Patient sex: M
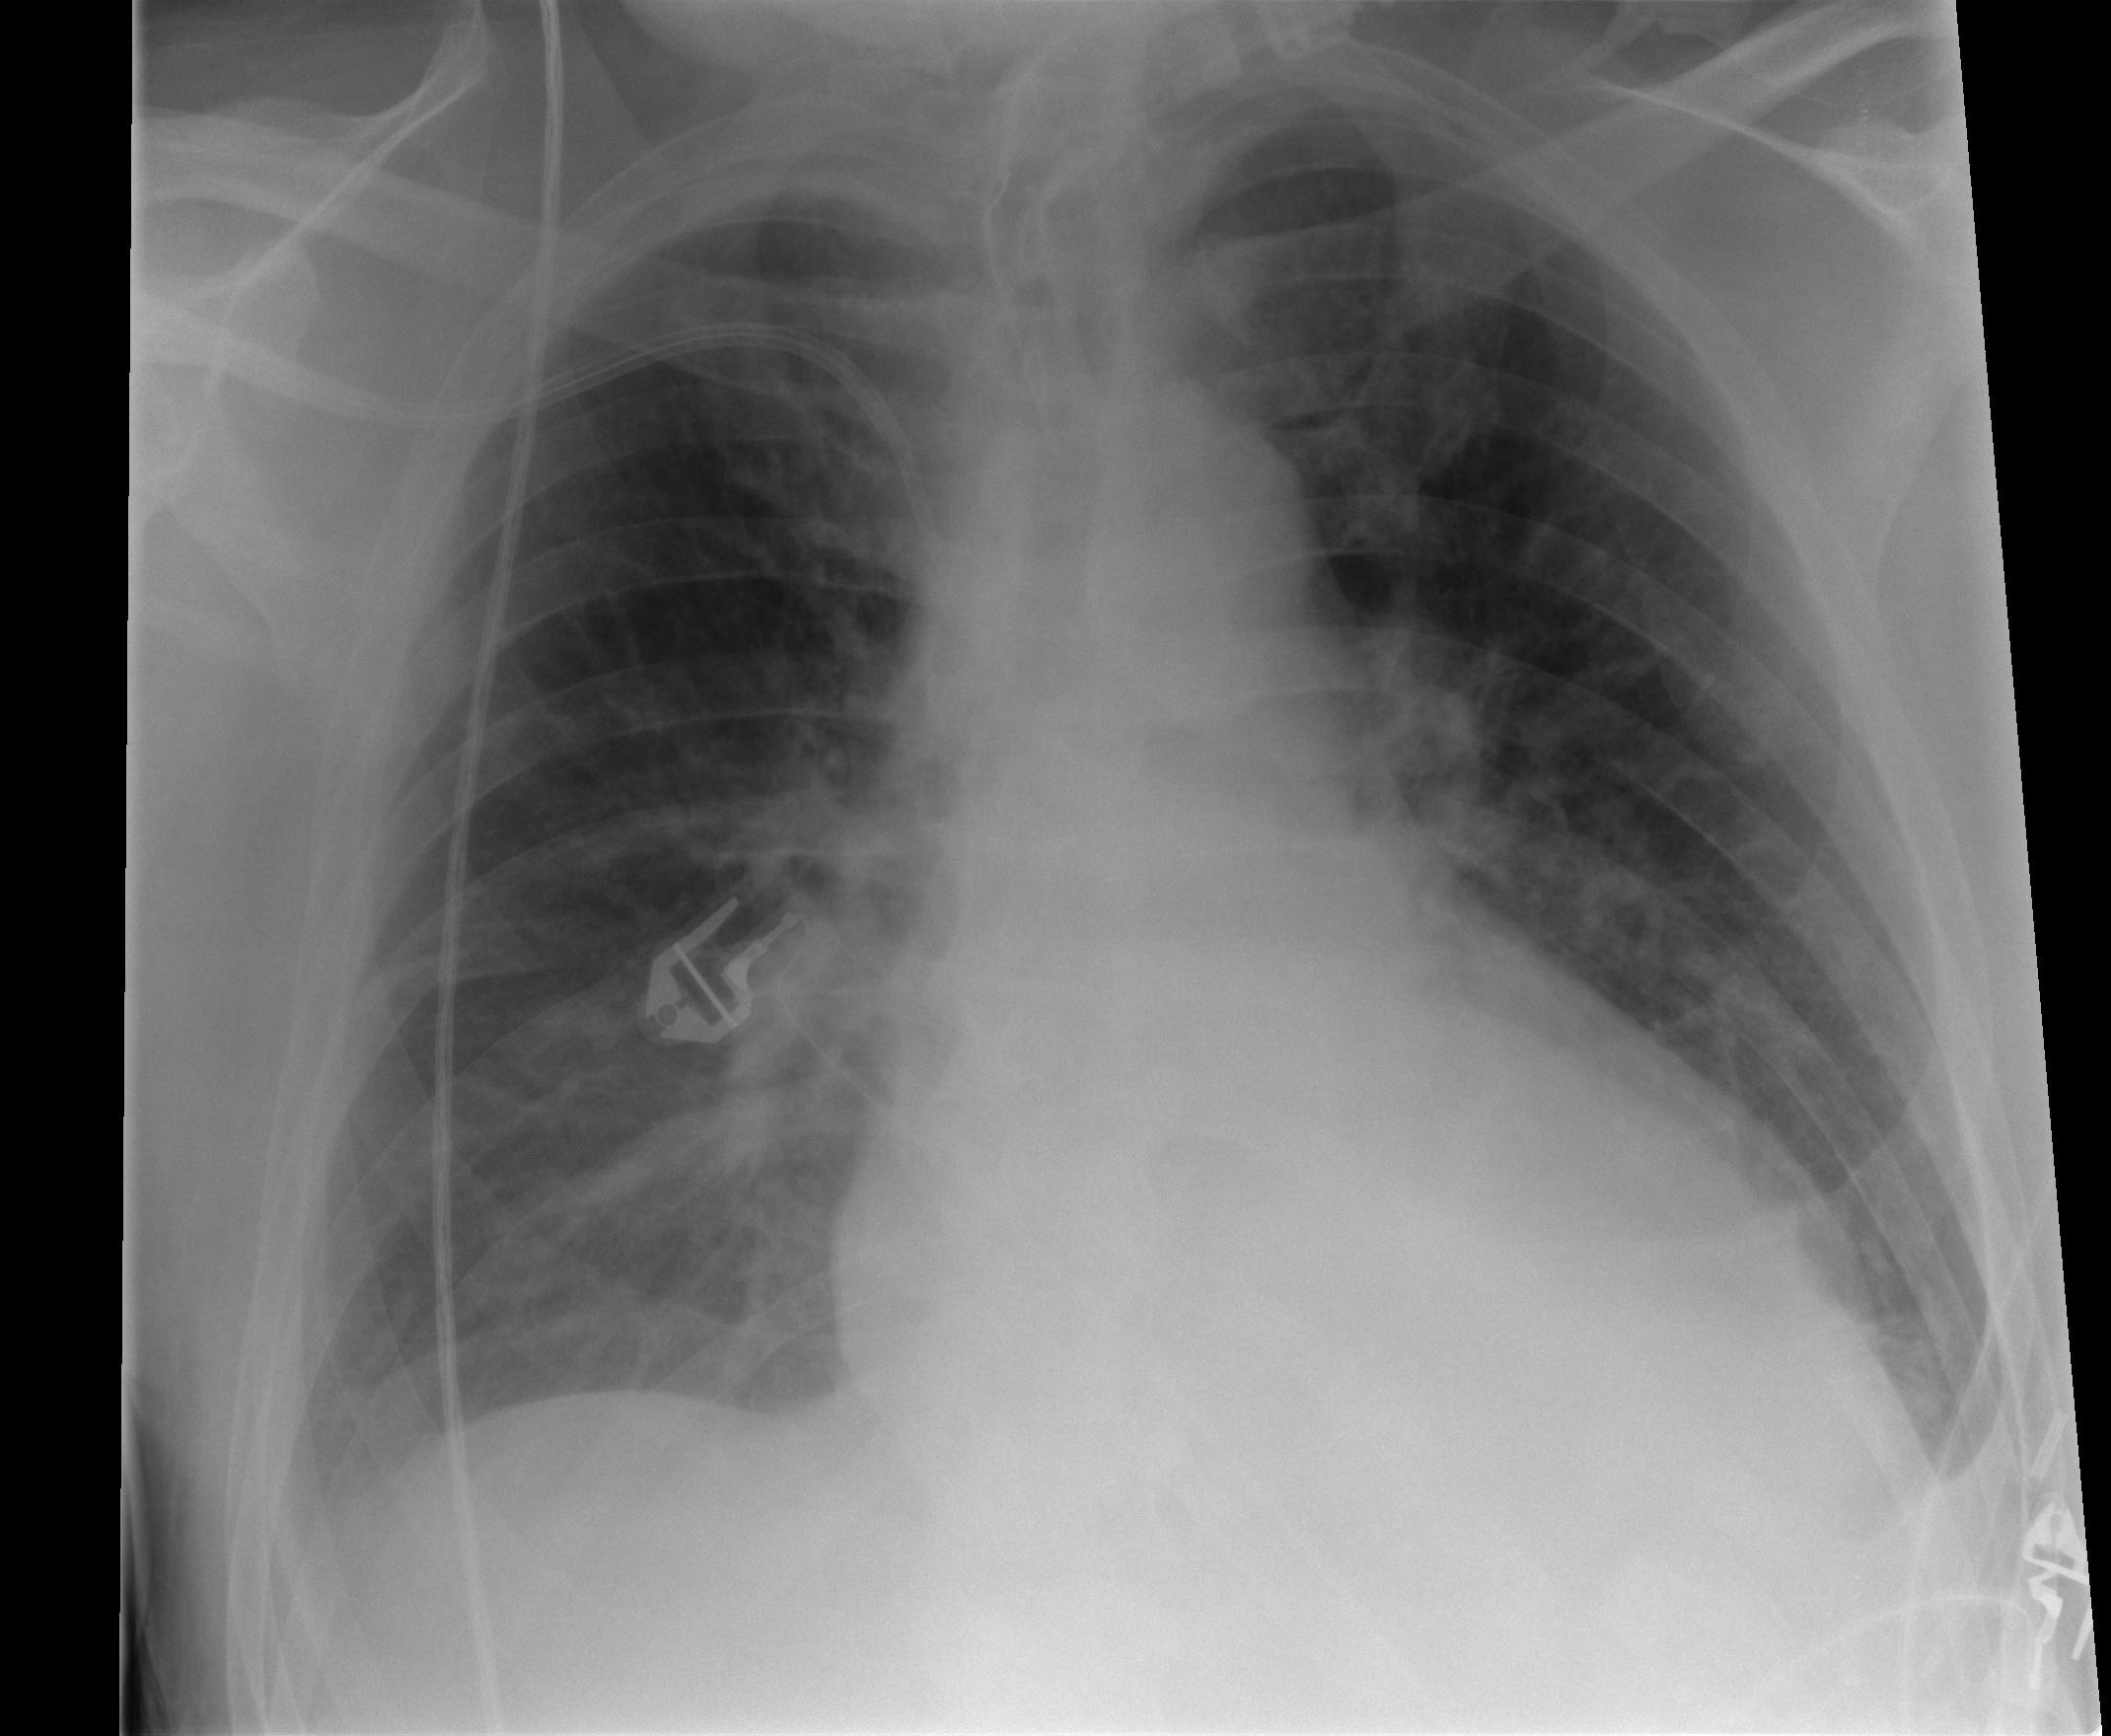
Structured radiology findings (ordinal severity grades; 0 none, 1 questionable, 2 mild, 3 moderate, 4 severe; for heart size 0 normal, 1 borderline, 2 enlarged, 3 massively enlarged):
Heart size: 2
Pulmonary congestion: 1
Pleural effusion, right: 1
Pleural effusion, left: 1
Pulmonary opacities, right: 0
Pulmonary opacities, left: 0
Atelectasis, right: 2
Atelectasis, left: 2